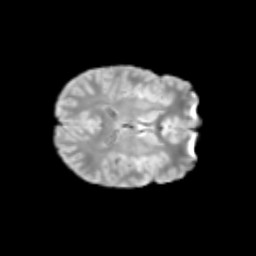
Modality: T2w
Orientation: axial
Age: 12
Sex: female
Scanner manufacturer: siemens
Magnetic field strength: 3 T
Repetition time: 3.8 s
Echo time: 0.07 s